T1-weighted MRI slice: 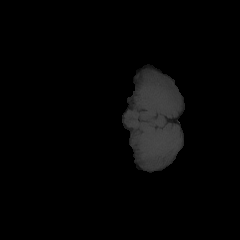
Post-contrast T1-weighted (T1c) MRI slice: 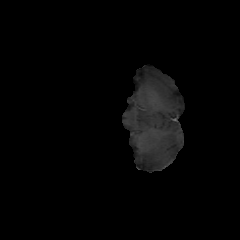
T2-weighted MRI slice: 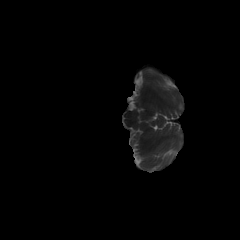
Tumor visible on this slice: no